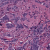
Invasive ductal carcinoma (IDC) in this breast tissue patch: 1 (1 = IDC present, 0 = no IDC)